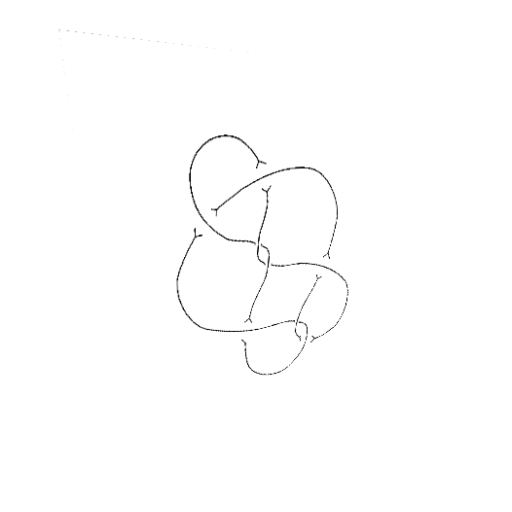
Crossing number: 8